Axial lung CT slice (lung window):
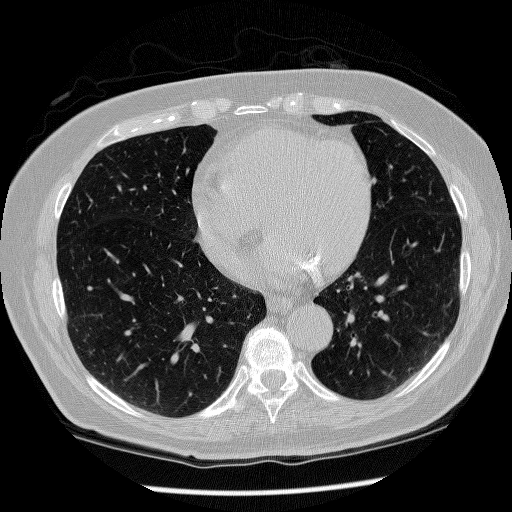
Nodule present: no